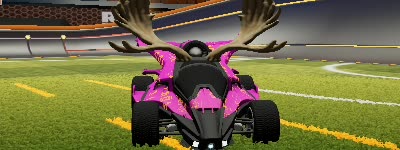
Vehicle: aftershock